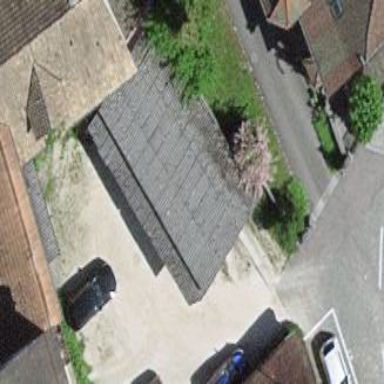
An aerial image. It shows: View of roof of building.